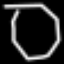
Label: octagon